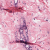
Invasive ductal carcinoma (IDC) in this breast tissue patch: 0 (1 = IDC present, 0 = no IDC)